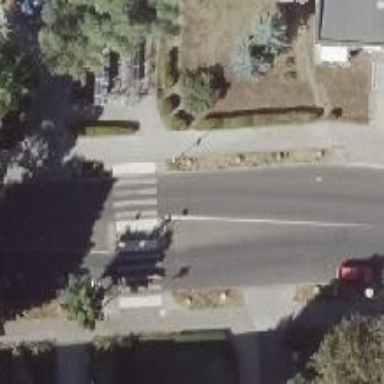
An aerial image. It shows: Marked zebra crossing with pedestrian island.